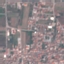
Land use / land cover class: Residential